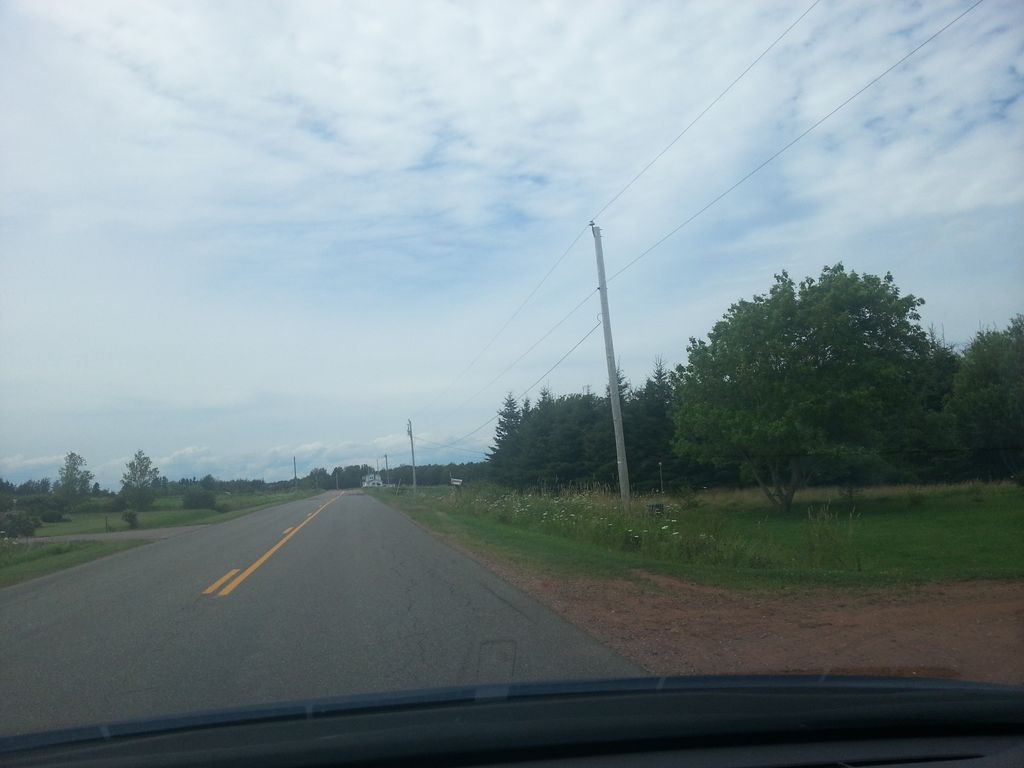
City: charlottetown